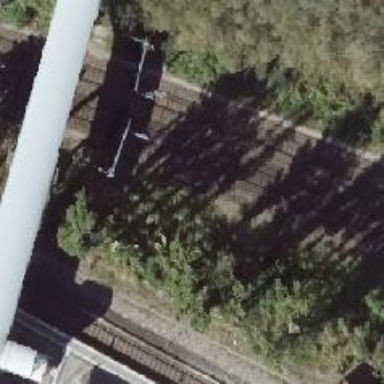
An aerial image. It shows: Railway signal.